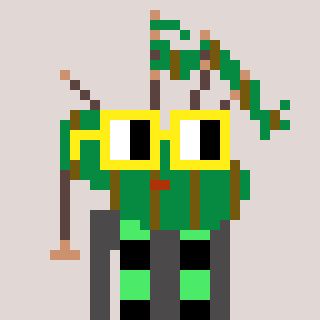
a pixel art character with square yellow glasses, a bagpipe-shaped head and a grayscale-colored body on a warm background